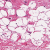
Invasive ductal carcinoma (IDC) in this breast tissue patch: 0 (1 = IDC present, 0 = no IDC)